Question: I have the below structure of the table. I tried adding empty tds divs, to get the below formatting in the image but not able to get it right. Any ideas will be appreciated.
'''
<table border="0" cellpadding="1" cellspacing="0" width="100%">
<tR>
<td align="center"> <strong>ONE</strong></td>
<td align="center"><strong> TWO</strong></td>
<td align="center"><strong>THREE</strong></td>
</tR>
<tr>
<td align="left">Quiz NAME</td>
<td align="right">FINAL</td>
<td align="right">USS </td>
<td align="right">PA </td>
<td align="right">INTL </td>
<td align="right"> FINAL</td>
<td align="right"> USS</td>
<td align="right"> PA </td>
<td align="right"> INTL </td>
<td align="right"> FINAL</td>
<td align="right"> USS</td>
<td align="right"> PA</td>
<td align="right">INTL</td>
</tr>
<TR>DATA HERE</TR>
</table>
'''

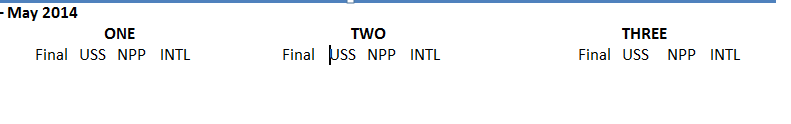
Answer: You need to colspan to merge the columns in table. Update your table structure like below.
'''
<table border="0" cellpadding="1" cellspacing="0" width="100%">
<tR>
<td colspan="4" align="center"> <strong>ONE</strong></td>
<td colspan="4" align="center"><strong> TWO</strong></td>
<td colspan="4" align="center"><strong>THREE</strong></td>
</tR>
<tr>
<td align="left">Quiz NAME</td>
<td align="right">FINAL</td>
<td align="right">USS </td>
<td align="right">PA </td>
<td align="right">INTL </td>
<td align="right"> FINAL</td>
<td align="right"> USS</td>
<td align="right"> PA </td>
<td align="right"> INTL </td>
<td align="right"> FINAL</td>
<td align="right"> USS</td>
<td align="right"> PA</td>
<td align="right">INTL</td>
</tr>
<TR><td colspan="12">DATA HERE</td></TR>
'''